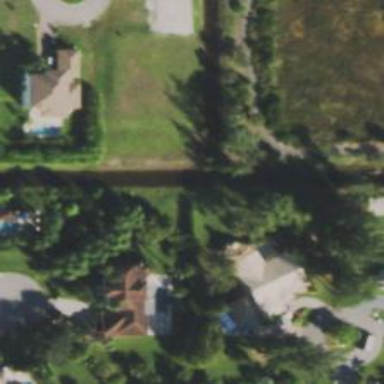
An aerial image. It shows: Canal.